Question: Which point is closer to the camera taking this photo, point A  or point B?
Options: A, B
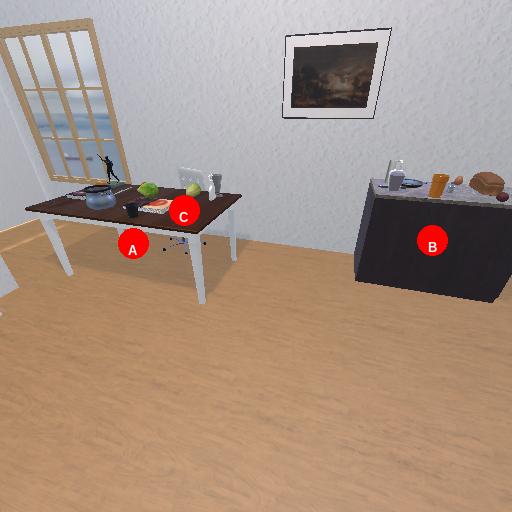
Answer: A